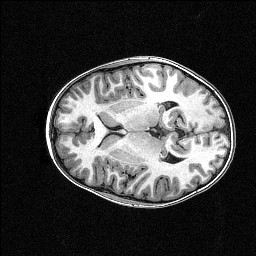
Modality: T1w
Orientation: axial
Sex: male